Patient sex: M
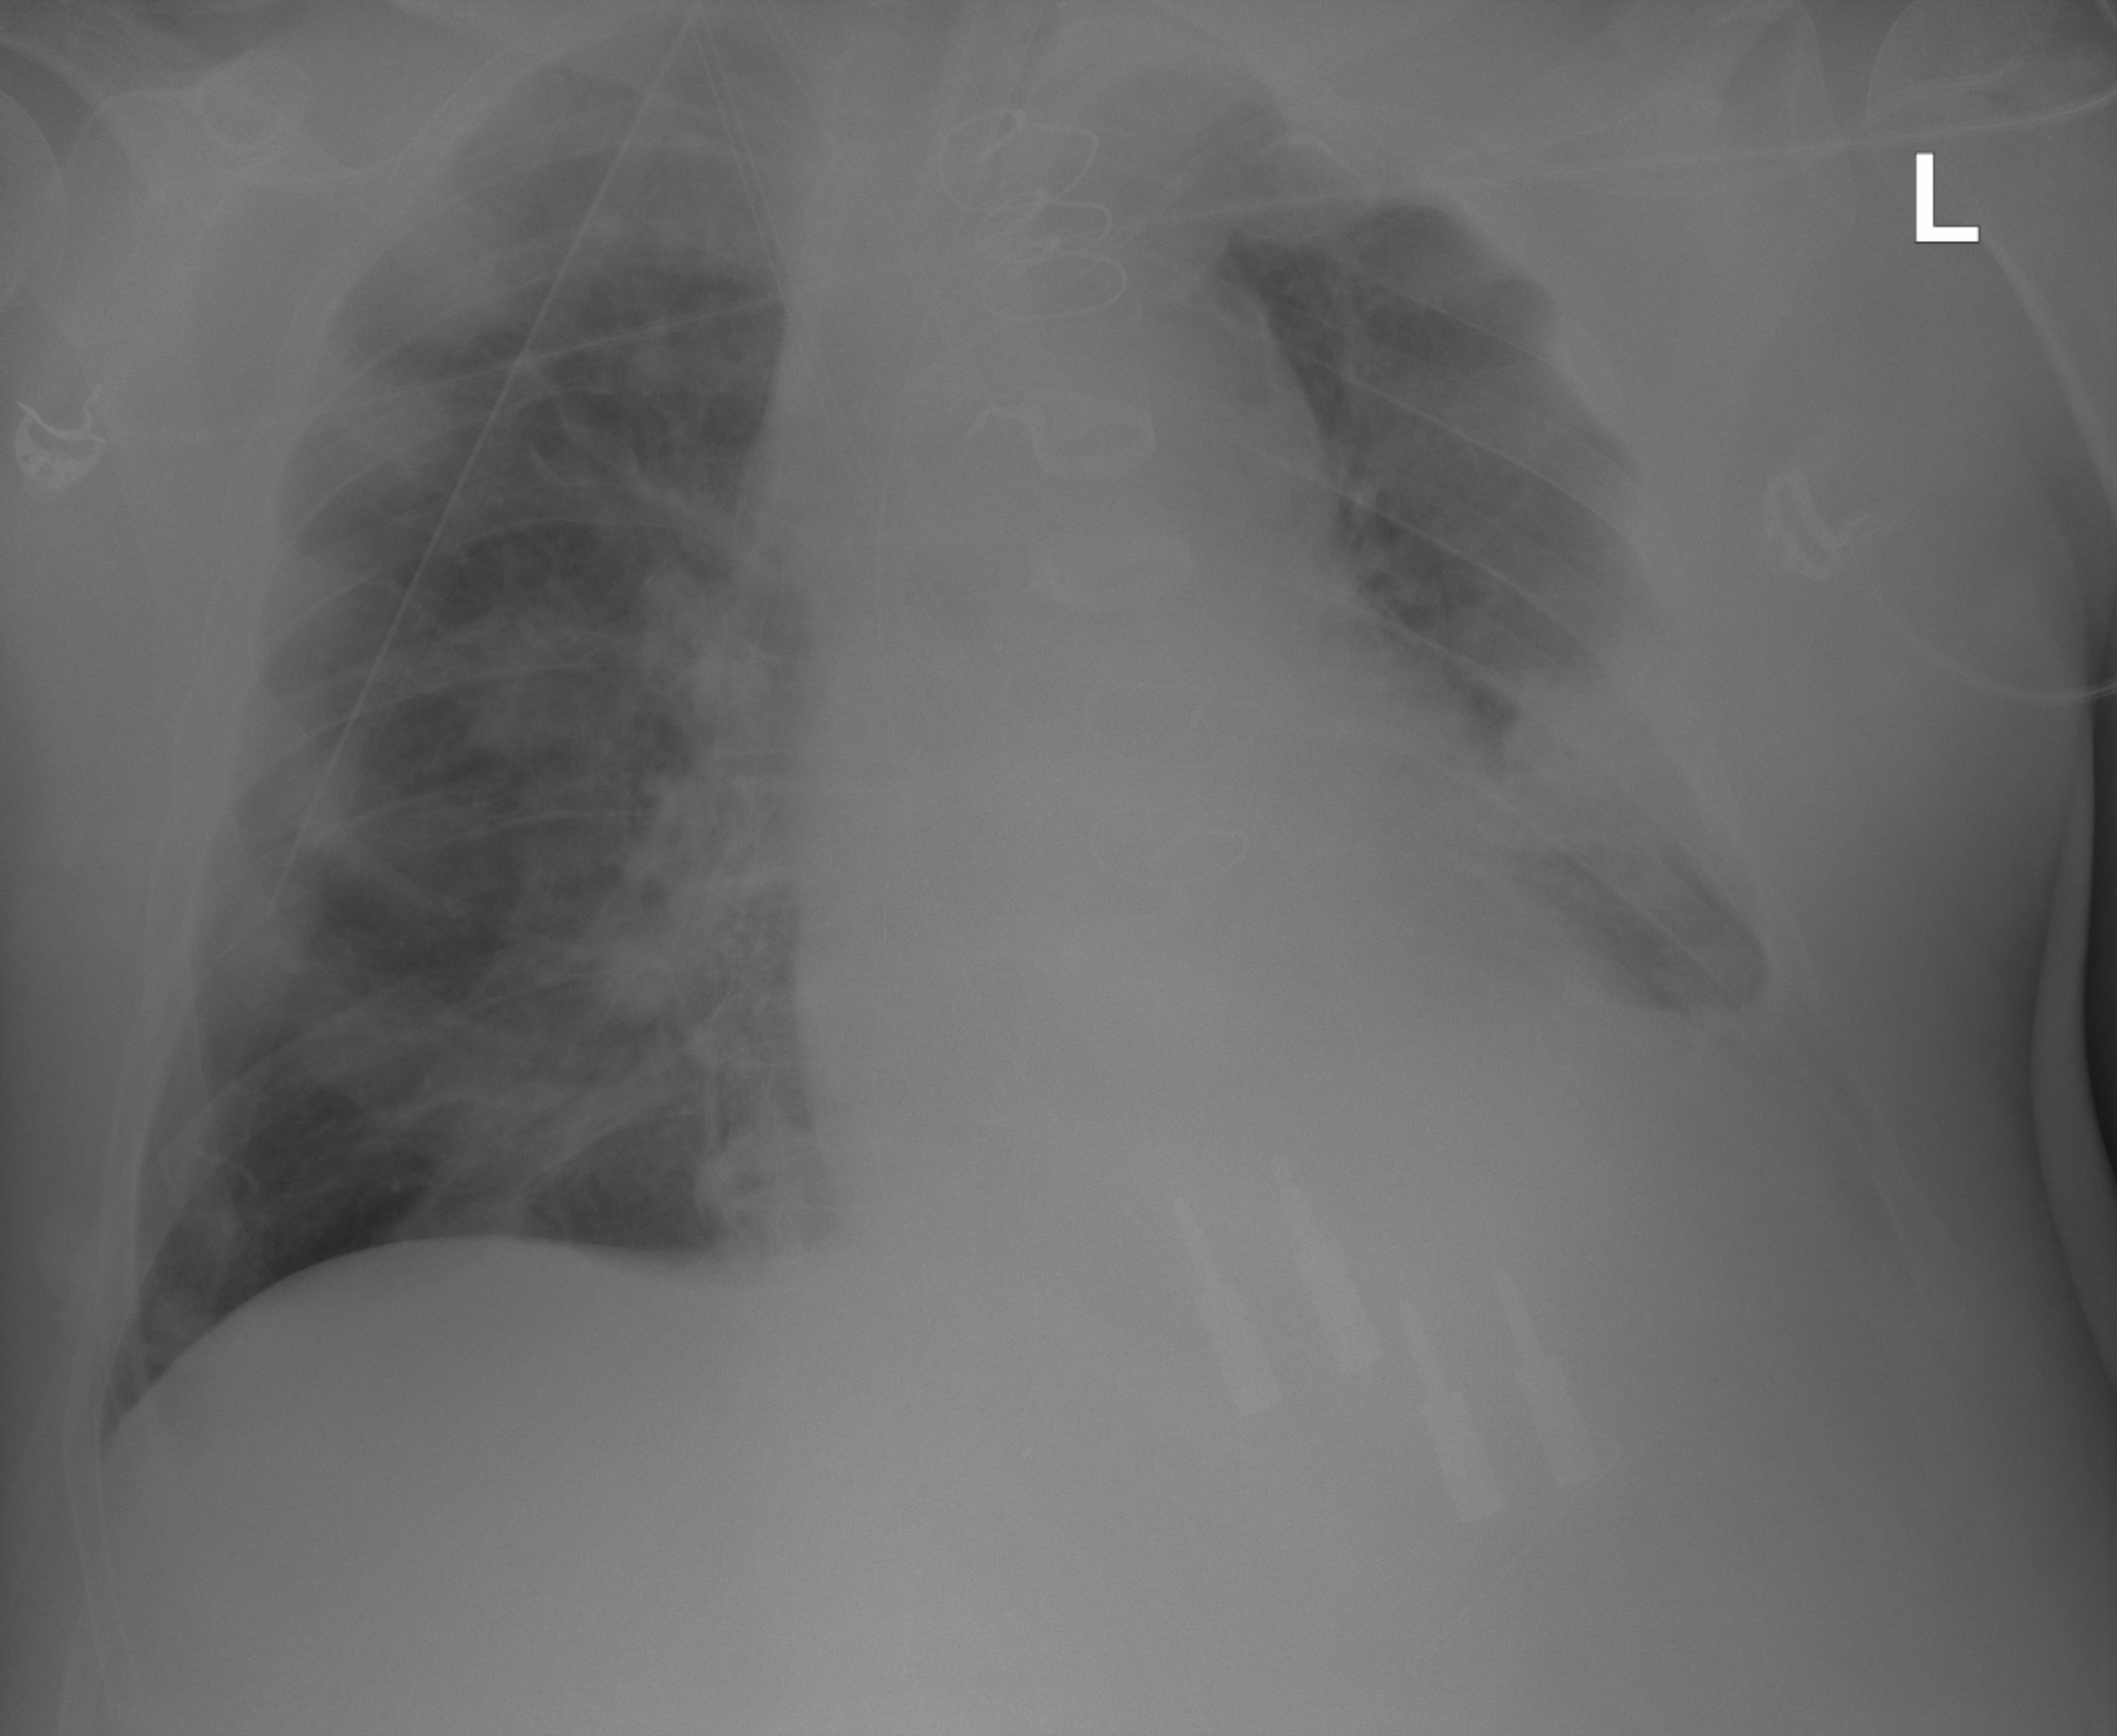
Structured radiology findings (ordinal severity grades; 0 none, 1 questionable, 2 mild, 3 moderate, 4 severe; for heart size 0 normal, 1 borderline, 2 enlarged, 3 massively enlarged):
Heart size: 2
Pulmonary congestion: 2
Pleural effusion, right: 0
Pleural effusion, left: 2
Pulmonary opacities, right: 2
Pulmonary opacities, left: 3
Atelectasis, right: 2
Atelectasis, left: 3